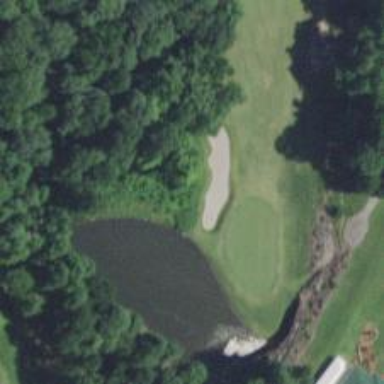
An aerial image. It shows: Scenic view of water hazard on golf course. The natural water feature adds beauty to the landscape.